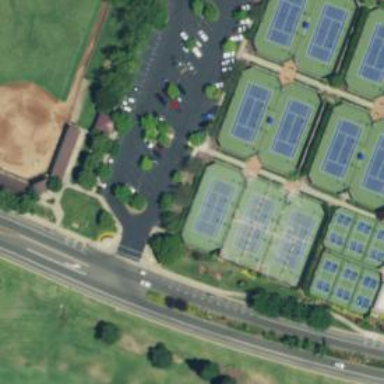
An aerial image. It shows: Tennis court on the leisure land pitch.